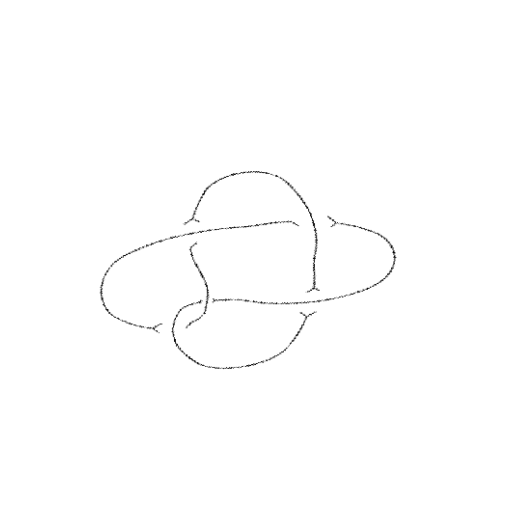
Crossing number: 5